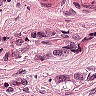
Metastatic tissue present: no